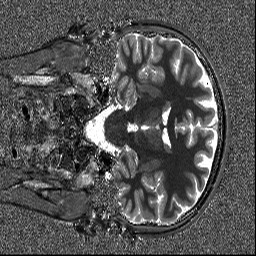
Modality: T1map
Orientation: coronal
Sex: male